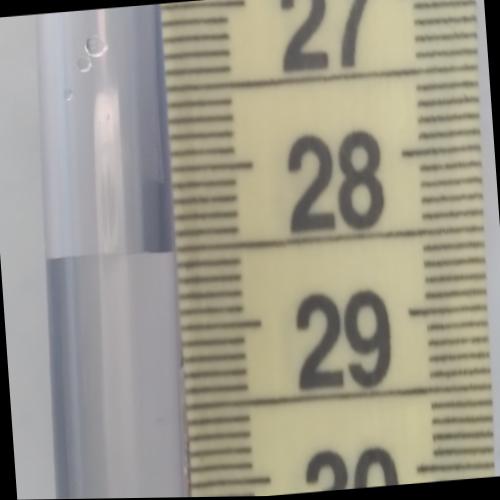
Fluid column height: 28.5 cm